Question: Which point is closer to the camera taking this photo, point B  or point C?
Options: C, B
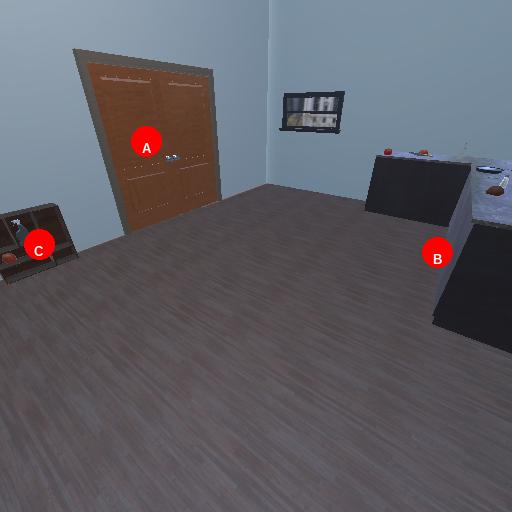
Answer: C